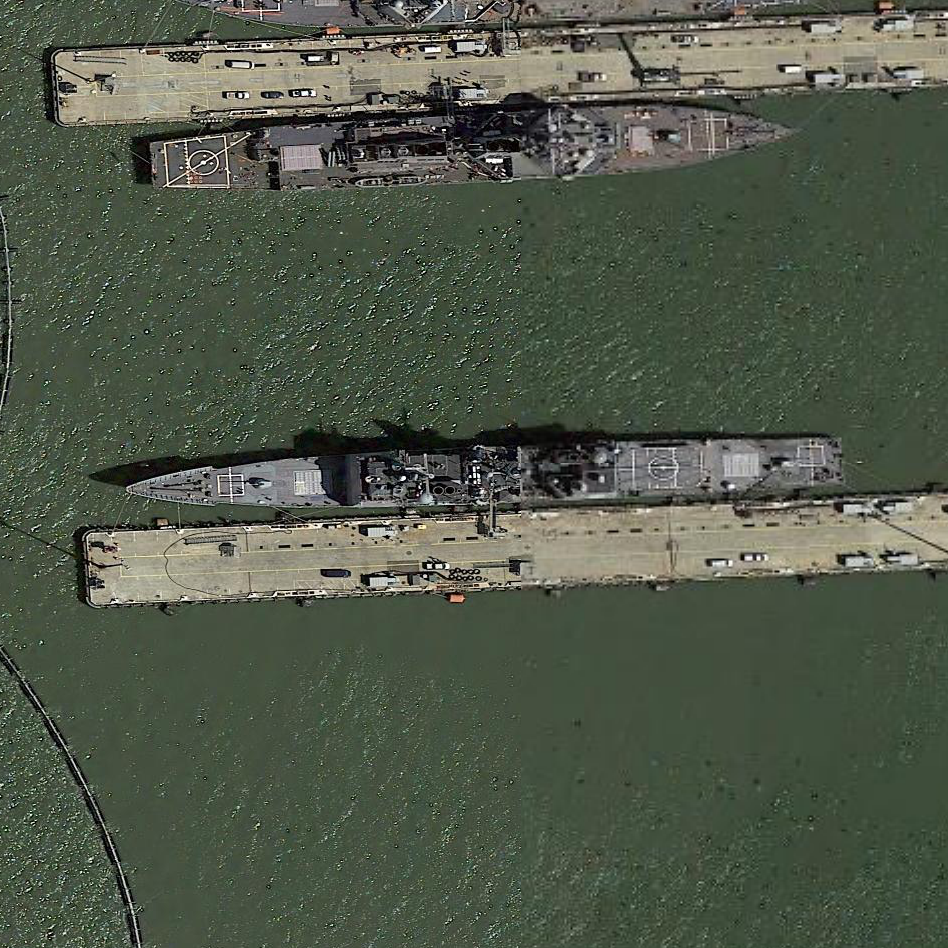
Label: cruiser